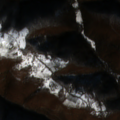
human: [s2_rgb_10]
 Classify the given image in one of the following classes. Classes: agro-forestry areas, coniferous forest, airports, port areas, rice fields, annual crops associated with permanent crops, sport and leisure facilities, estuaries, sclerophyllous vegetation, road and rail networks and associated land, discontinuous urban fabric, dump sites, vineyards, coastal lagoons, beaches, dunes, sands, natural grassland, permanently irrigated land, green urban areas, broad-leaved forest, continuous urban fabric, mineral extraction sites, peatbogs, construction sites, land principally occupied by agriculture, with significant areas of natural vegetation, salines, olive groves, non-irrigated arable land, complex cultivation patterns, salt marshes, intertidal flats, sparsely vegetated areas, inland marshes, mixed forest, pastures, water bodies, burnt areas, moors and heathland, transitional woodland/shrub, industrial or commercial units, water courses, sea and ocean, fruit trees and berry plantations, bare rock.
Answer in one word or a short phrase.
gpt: pastures, broad-leaved forest, transitional woodland/shrub